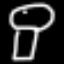
Label: mushroom